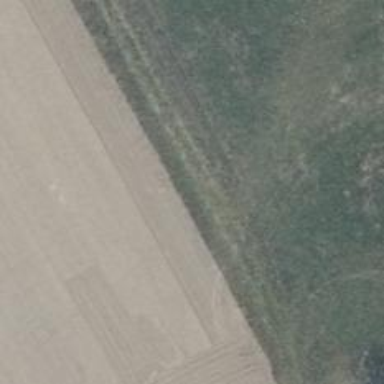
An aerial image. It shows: Track with very rough surface.